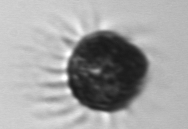
Label: Ciliophora